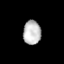
Tissue: lung
Cell type: T cells
Senescence score: 0.5775
Nuclear area (px): 415
Mean DAPI intensity: 190.089